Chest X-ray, AP view. Patient: 49 years old, sex M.
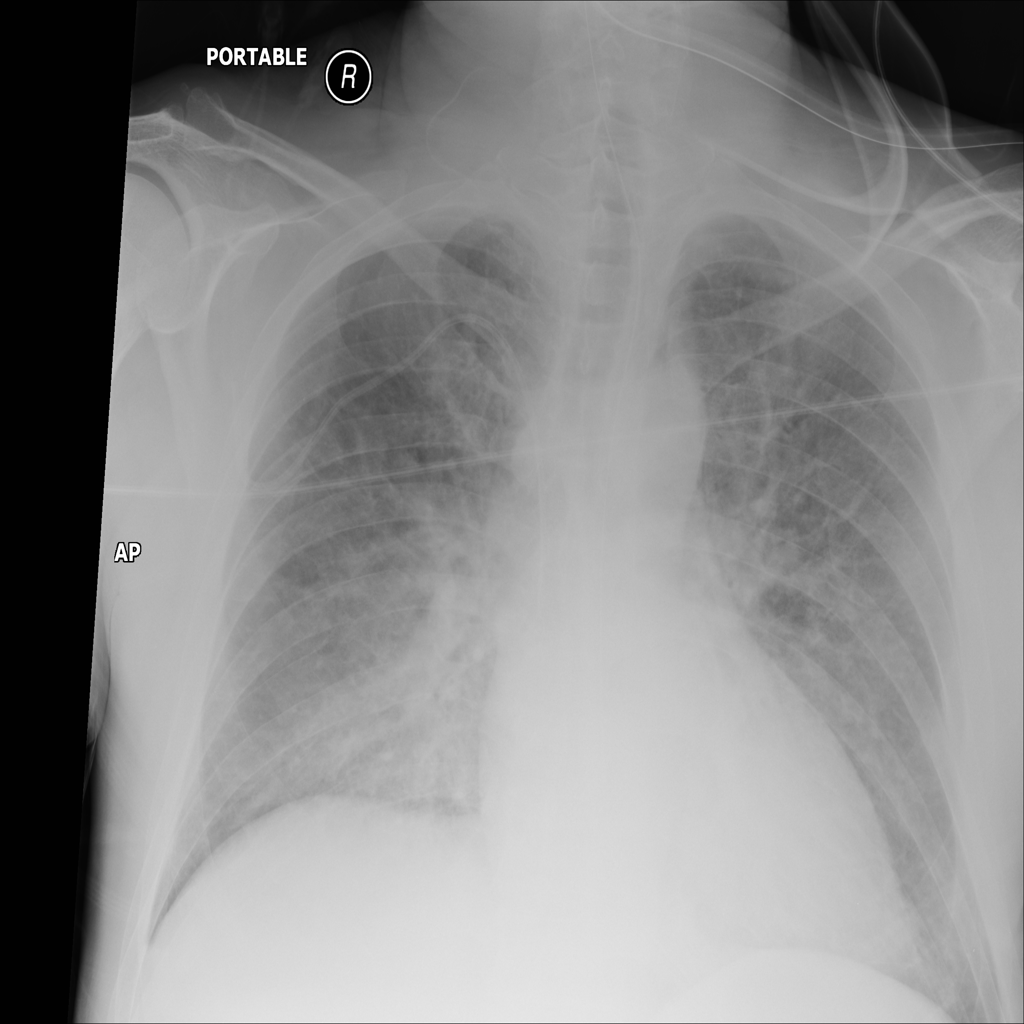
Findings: No Finding